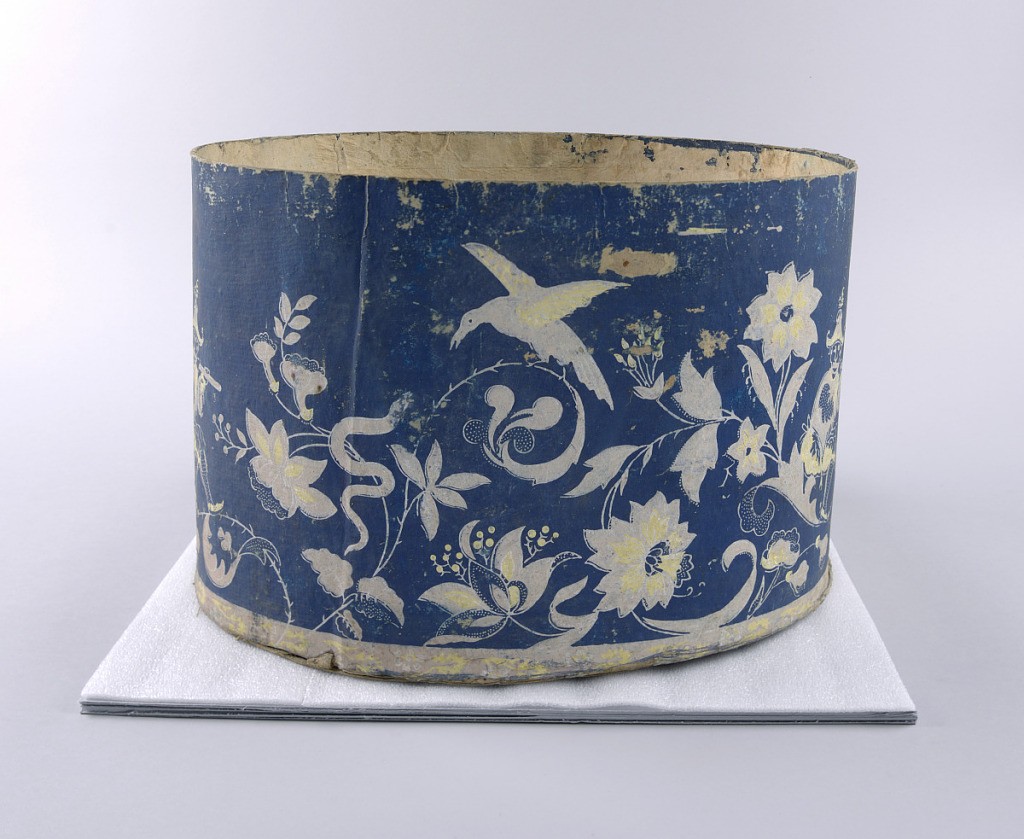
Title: Bandbox
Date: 1800–1825
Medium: Block-printed on paper, pasteboard support
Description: A Chinoiserie design inspired probably from an 18th century one. An Asian figure is seated on a leaf of a floral branch. He is in Oriental costume and is playing a flute. The flowers in proportion are of colossal size. On a slender stem. The colors are peach, yellow and old ivory. Stem - a narrow floral band encircles bottom of box.